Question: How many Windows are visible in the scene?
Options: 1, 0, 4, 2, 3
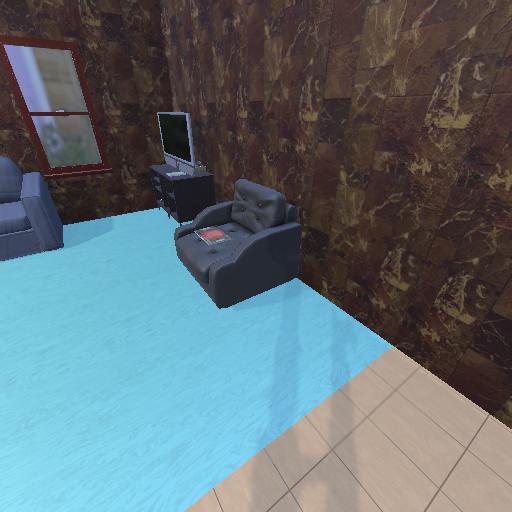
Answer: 1